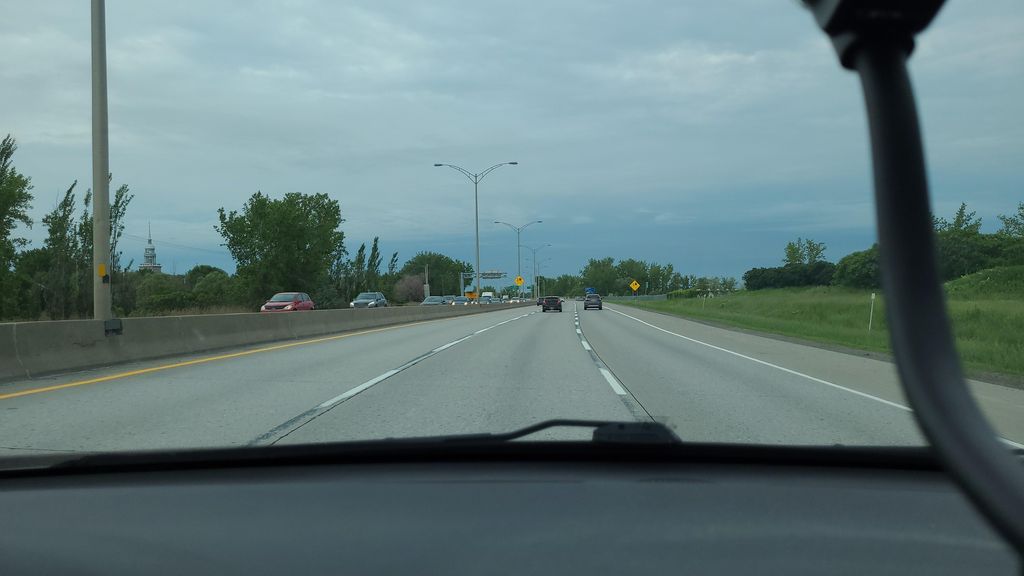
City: montreal